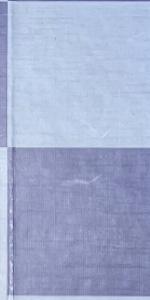
Label: Empty